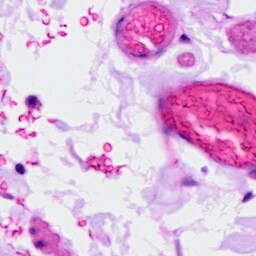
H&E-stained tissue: Ovarian